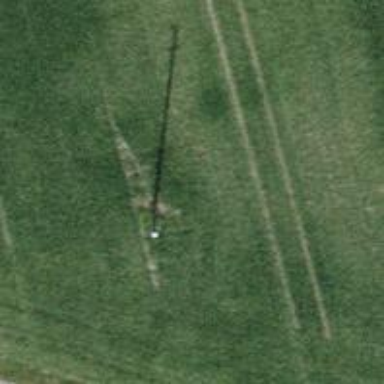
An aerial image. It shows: Power pole.